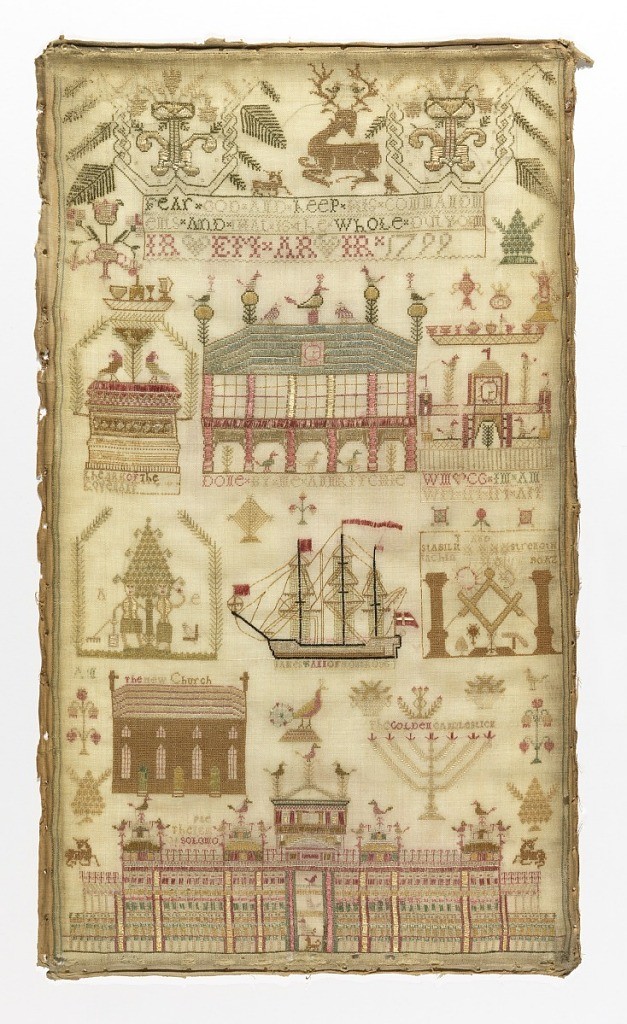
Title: Sampler
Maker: Ann Ritchie, Scottish
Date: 1799
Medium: silk embroidery on wool foundation Technique: embroidered in cross, stem, satin, eyelet, long-armed cross, and running stitches on plain weave foundation
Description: Bands of pattern and isolated motifs including patriotic, religious, and masonic motifs.  "Fear god and keep his commandments and that is the whole duty."  "The ark of the covenant."  Undecipherable.  Ship "The James and Ann of Montrose."